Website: crate-barrel
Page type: delivery-shipping
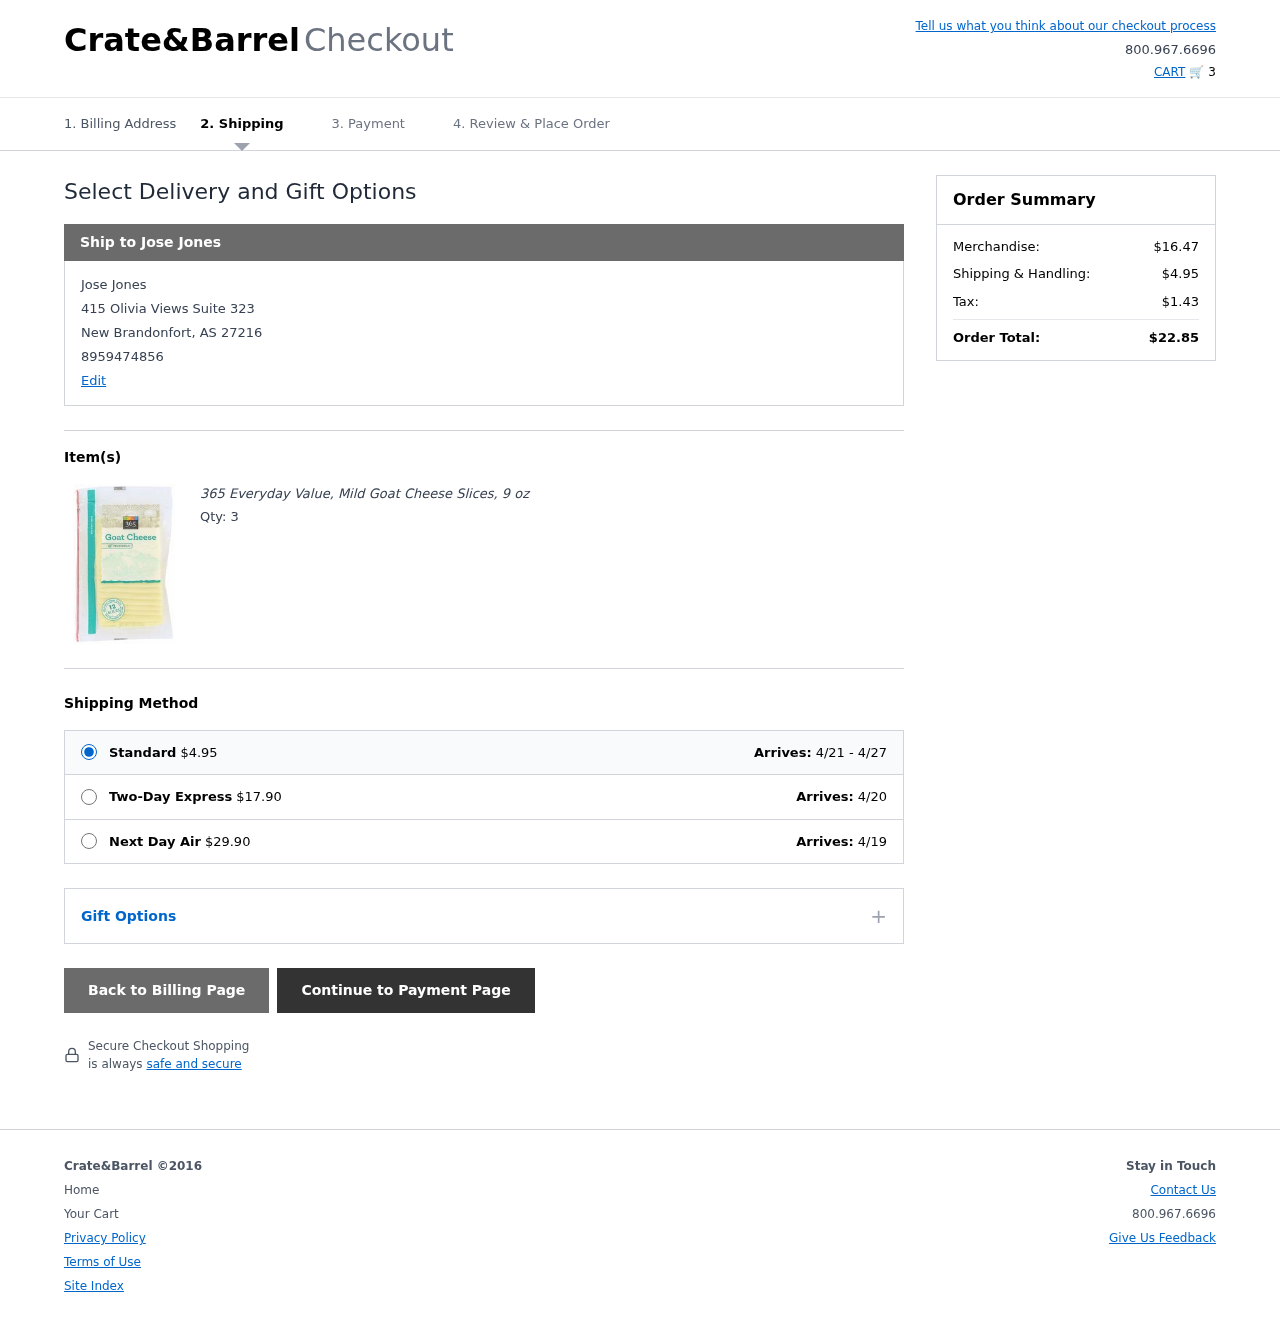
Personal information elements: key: PII_CITY
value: New Brandonfort
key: PII_FULLNAME
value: Jose Jones
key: PII_PHONE
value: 8959474856
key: PII_POSTCODE
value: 27216
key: PII_STATE_ABBR
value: AS
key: PII_STREET
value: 415 Olivia Views Suite 323
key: PII_FULLNAME2
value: Jose Jones
Product elements: key: PRODUCT1_NAME
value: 365 Everyday Value, Mild Goat Cheese Slices, 9 oz
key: PRODUCT1_QUANTITY
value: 3
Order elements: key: ORDER_NUM_ITEMS
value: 3
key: ORDER_SHIPPING_COST
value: $4.95
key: ORDER_DELIVERY_DATE_RANGE
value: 4/21 - 4/27
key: ORDER_SHIPPING_COST_EXPRESS
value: $17.90
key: ORDER_SHIPPING_DATE_EXPRESS
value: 4/20
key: ORDER_SHIPPING_COST_NEXT_DAY
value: $29.90
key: ORDER_SHIPPING_DATE_NEXT_DAY
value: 4/19
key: ORDER_SUBTOTAL
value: $16.47
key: ORDER_SHIPPING_COST2
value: $4.95
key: ORDER_TAX
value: $1.43
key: ORDER_TOTAL
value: $22.85